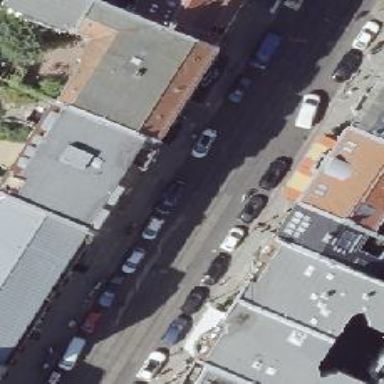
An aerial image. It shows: Parallel parking lane.